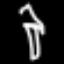
Label: palm tree